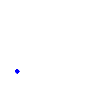
Particle: proton